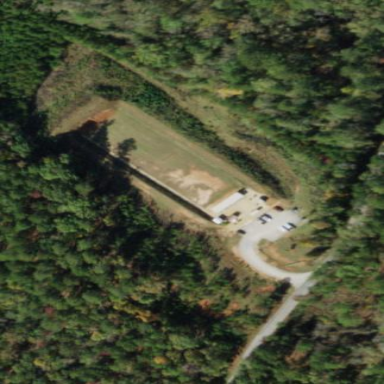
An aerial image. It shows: Shooting range pitch for shooting and marksmanship sports on leisure land.